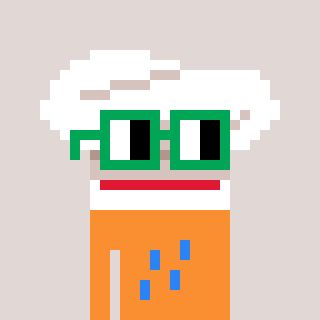
a pixel art character with square green glasses, a chef hat-shaped head and a orange-colored body on a warm background